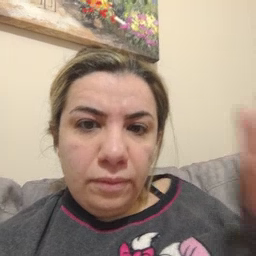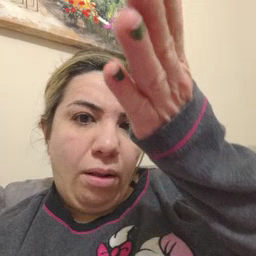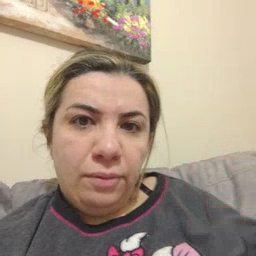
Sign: there